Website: lowes
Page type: billing-address
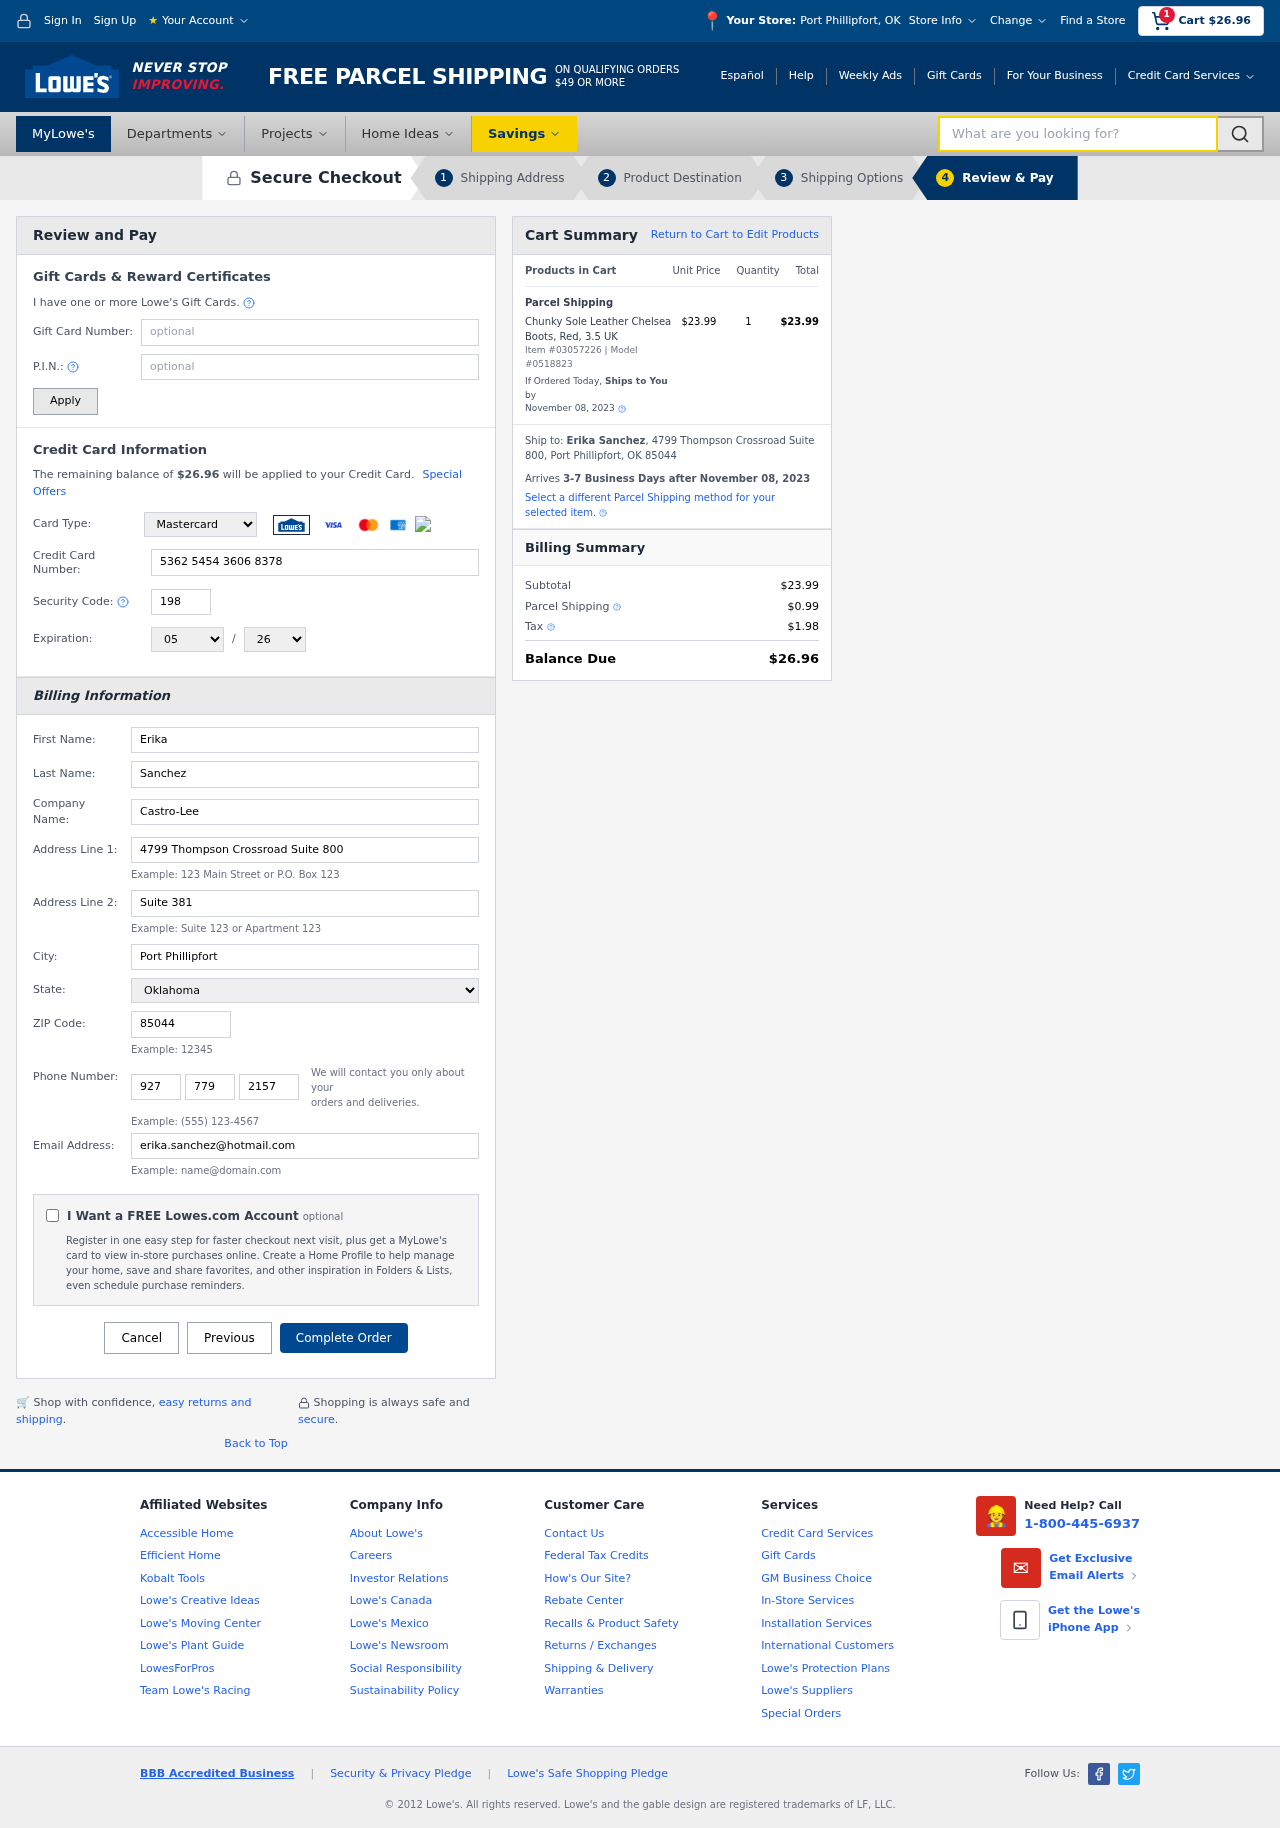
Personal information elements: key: PII_CARD_CVV
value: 198
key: PII_CARD_EXPIRY_MONTH
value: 05
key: PII_CARD_EXPIRY_YEAR
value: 26
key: PII_CARD_NUMBER
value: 5362 5454 3606 8378
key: PII_CARD_TYPE
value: Mastercard
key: PII_CITY
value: Port Phillipfort
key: PII_CITY_STATE
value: Port Phillipfort, OK
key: PII_COMPANY
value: Castro-Lee
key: PII_EMAIL
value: erika.sanchez@hotmail.com
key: PII_FIRSTNAME
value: Erika
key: PII_FULLNAME
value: Erika Sanchez
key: PII_LASTNAME
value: Sanchez
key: PII_PHONE_AREA
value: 927
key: PII_PHONE_PREFIX
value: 779
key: PII_PHONE_SUFFIX
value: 2157
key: PII_POSTCODE
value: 85044
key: PII_STATE
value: Oklahoma
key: PII_STREET
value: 4799 Thompson Crossroad Suite 800
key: PII_STREET2
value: Suite 381
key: PII_CITY_STATE_ZIP
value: Port Phillipfort, OK 85044
Product elements: key: PRODUCT1_NAME
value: Chunky Sole Leather Chelsea Boots, Red, 3.5 UK
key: PRODUCT1_PRICE
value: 23.99
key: PRODUCT1_QUANTITY
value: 1
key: PRODUCT_ITEM_NUMBER
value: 03057226
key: PRODUCT_MODEL_NUMBER
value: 0518823
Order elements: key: ORDER_SUBTOTAL
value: $26.96
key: ORDER_TOTAL
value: $26.96
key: ORDER_SHIPPING_DATE
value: November 08, 2023
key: ORDER_SUBTOTAL
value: $23.99
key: ORDER_DELIVERY_DATE
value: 3-7 Business Days after November 08, 2023
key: ORDER_SHIPPING_DATE2
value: November 08, 2023
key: ORDER_SUBTOTAL2
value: $23.99
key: ORDER_SHIPPING_COST
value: $0.99
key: ORDER_TAX
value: $1.98
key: ORDER_TOTAL2
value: $26.96
Search elements: key: HEADER_SEARCH
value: What are you looking for?